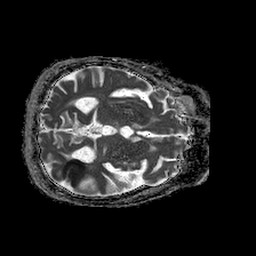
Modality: ADC
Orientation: axial
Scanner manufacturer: philips
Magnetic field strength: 1.5 T
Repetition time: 4.6 s
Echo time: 0.08517 s